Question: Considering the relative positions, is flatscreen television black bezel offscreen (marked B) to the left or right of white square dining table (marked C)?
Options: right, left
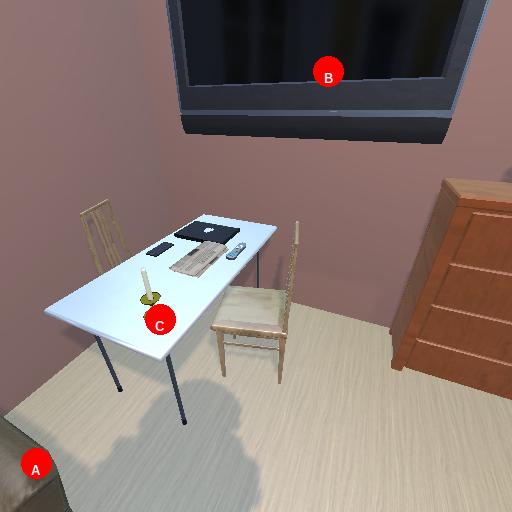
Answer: right